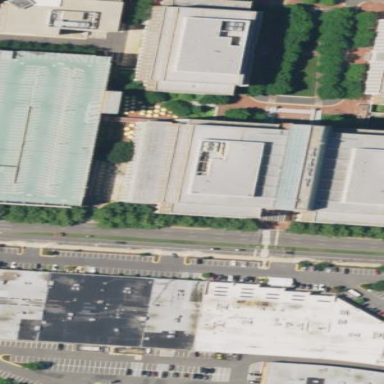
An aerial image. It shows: Government building.